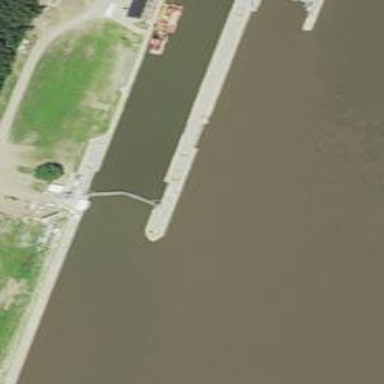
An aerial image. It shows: Lock gate on waterway.